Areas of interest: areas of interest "Ruitai Plaza"
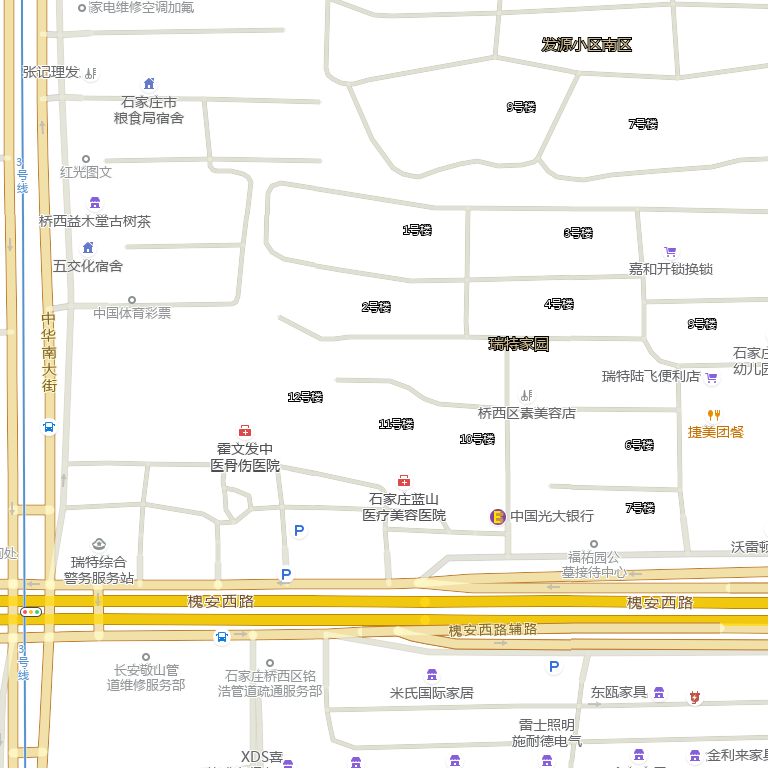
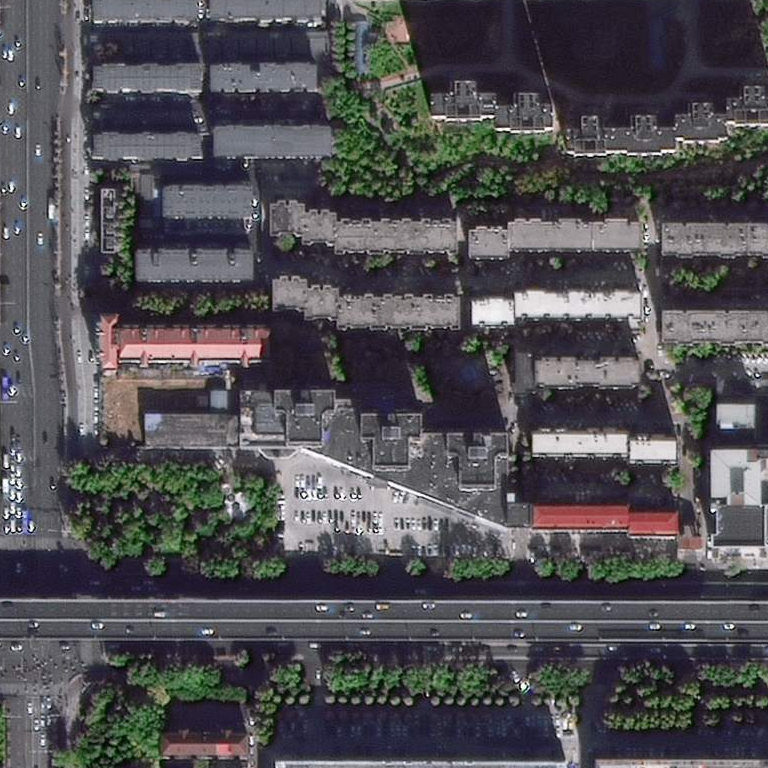